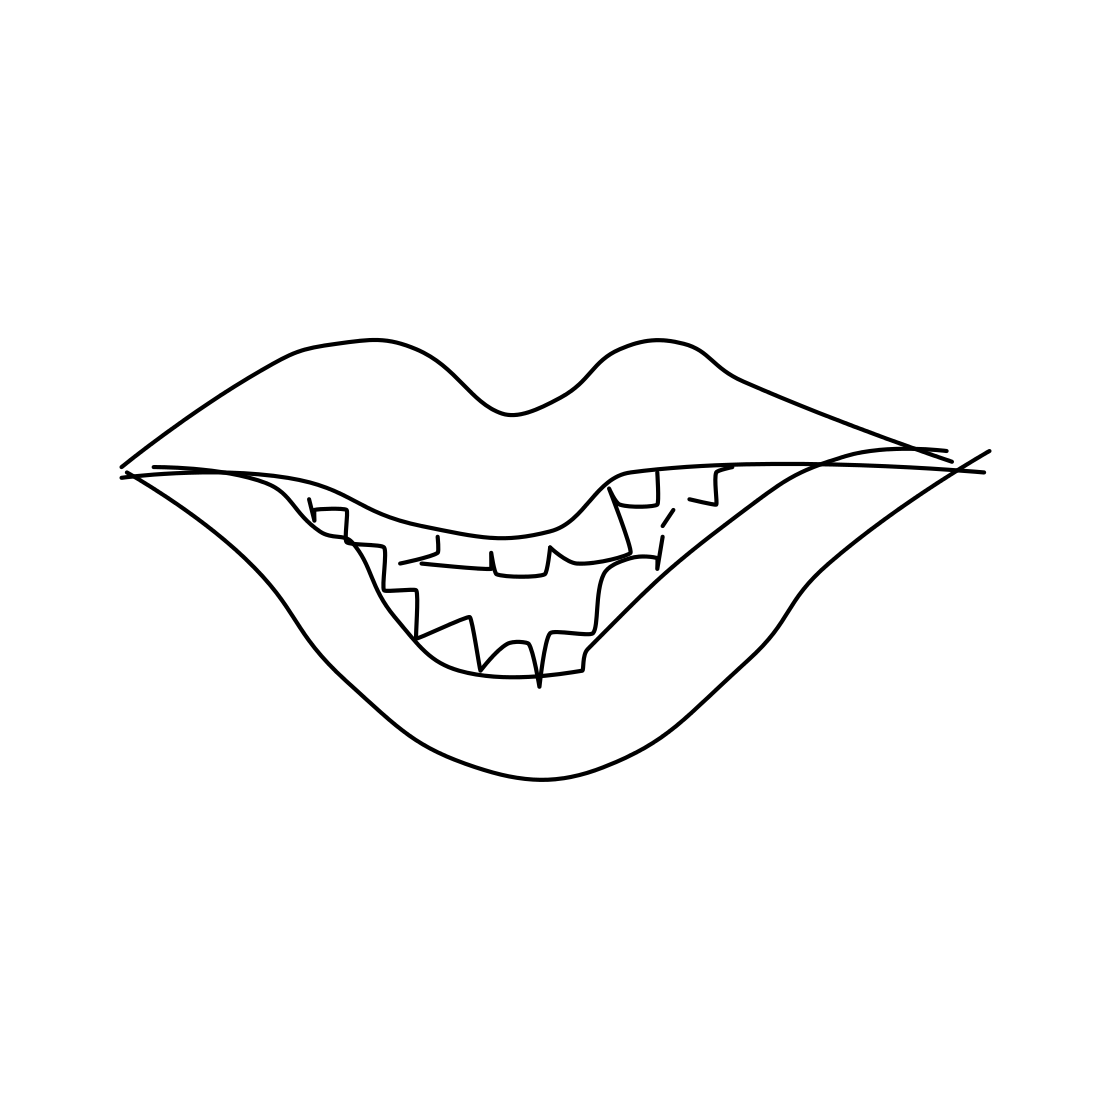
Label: mouth